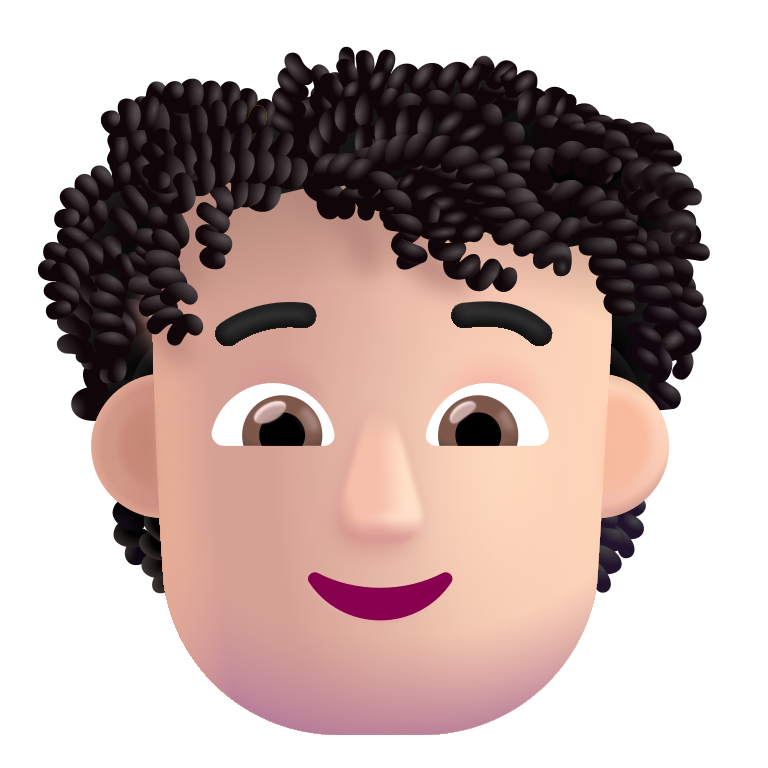
person curly hair color light